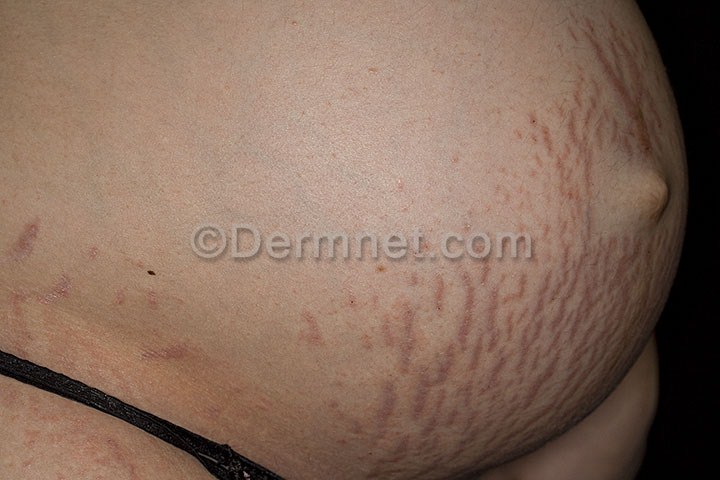
Disease: Urticaria Hives